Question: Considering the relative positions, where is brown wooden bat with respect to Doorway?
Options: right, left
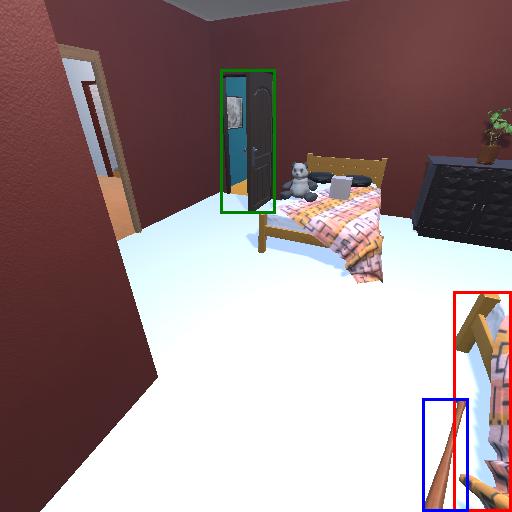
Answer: right